Question: I have created a navbar its '<li class="active">' is not showing desired result.
It is showing like this:
I have used same css for my '.active' and '.hover'. My '.hover' is working fine but '.active' is not.
'''
<div class="navbar">
<ul>
<li class="active"><a href="#">Home</a></li>
<li><a href="#">About</a></li>
<li><a href="#">Servies</a></li>
<li><a href="#">Contact</a></li>
</ul>
</div>
'''
'''
/*navbar css*/
.navbar{
width: 920px;
height: 37px;
text-align: right;
text-shadow:3px 2px 3px #321;
background-color: #666633;
border-radius: 5px;
}
.navbar ul{
list-style-type: none;
height: auto;
padding: 8px 0px;
margin: 0px;
}
.navbar li{
display: inline;
padding: 20px;
font-family: 'Play', sans-serif;
font-size: 18px;
font-weight: bold;
}
.navbar a{
text-decoration: none;
color: #999966;
padding: 8px 8px 8px 8px;
}
/*you can see here i add css for hover and active*/
.navbar a:hover, .navbar li.active{
color: #CCCCB2;
background-color: #999966;
}
'''
<URL>
### I want to ask why they have different result even there css is same?
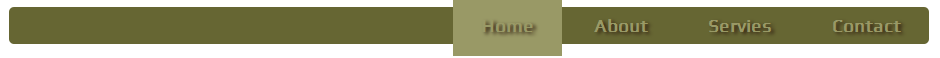
Answer: Each '<li>' element is larger than the '<ul>' container due to padding.
Try it with 'padding: 8px;'
'''
.navbar a:hover, .navbar li.active{
padding: 8px;
color: #CCCCB2;
background-color: #999966;
}
'''
### Js Fiddle Demo